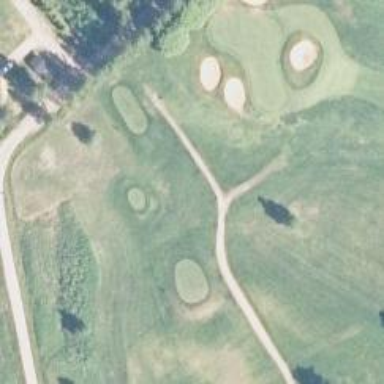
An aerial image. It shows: Footway that doubles as golf path.